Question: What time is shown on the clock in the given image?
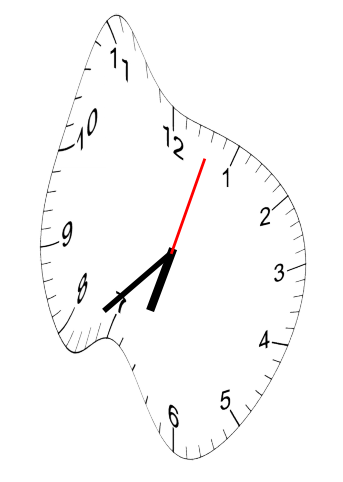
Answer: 06:38:03